Question: I am creating a site in Wordpress,It is basically an english site but when user clicks on translate it translate it into Arabic.There is problem of 'ltr' and 'rtl',How can I solve that.I am using qtranslate plugin right now.Same is the case with urdu ,kurdish languages.
Anyone who can help me with this
please see attached image
Thanks
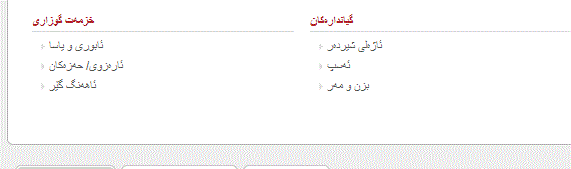
Answer: It seems this wordpress plugin is inserting a language direction and name into the '<html>' tag. like this:
'''
<html xmlns="http://www.w3.org/1999/xhtml" dir="ltr" lang="en-US">
'''
OR
'''
<html xmlns="http://www.w3.org/1999/xhtml" dir="ltr" lang="ar-AR">
'''
If I understand you the plugin is not rendering correct 'direction' attribute for the 'ltr' languages.
## First Option
One option is to use javascript to fix this. simply we detect the 'rtl' languages by their ISO codes (here it's 'ar' for Arabic) and adding a class to the 'body' tag
'''
jQuery(function(){
jQuery("html[lang=ar]").attr("dir", "rtl")
.find("body").addClass("right-to-left");
});
'''
Now you can style that elements in the theme css file by prefixing that 'right-to-left' class like this: (this is just a sample)
'''
body.right-to-left my-element li {
float:right;
direction: rtl;
}
'''
.
## Second Option
As suggested by the other answer Use php to insert that class name into the 'body' tag of the page. open your 'header.php' file in your theme and edit this line:
'''
<body class=" <?php if($_GET["lang"] == "ar") echo "right-to-left"; ?> ">
'''
Now use the same css to style you elements